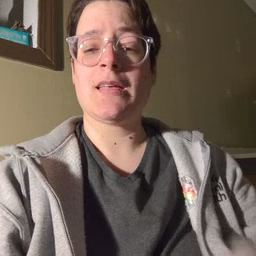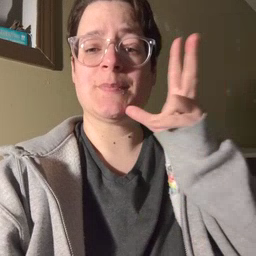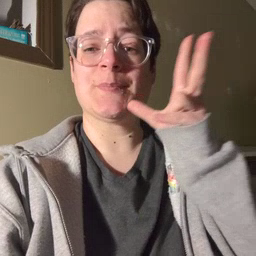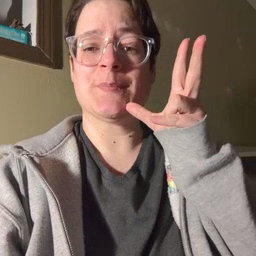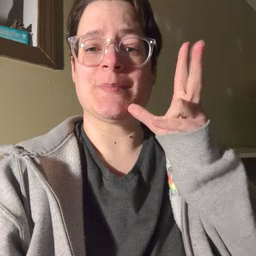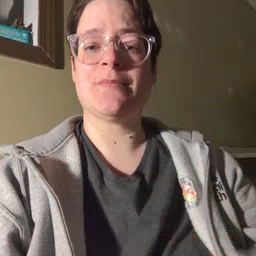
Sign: hen